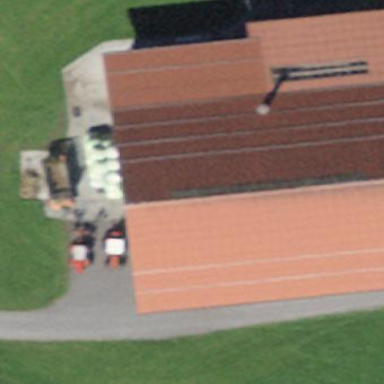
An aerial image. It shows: Rural barn.